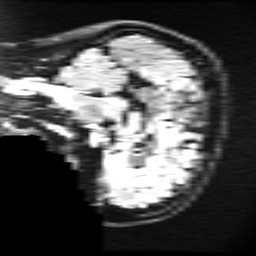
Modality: FLAIR
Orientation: sagittal
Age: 22
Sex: female
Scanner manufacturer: ge
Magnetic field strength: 3 T
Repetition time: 11 s
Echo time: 0.1497 s